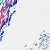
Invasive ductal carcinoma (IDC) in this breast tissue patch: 0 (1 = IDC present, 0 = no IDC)